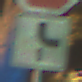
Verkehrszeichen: VerlaufVorfahrtsstrasse10
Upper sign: Stop
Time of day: Night
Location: Outdoor (Urban)
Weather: PartlyCloudy
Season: NotSpecified
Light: Artificial